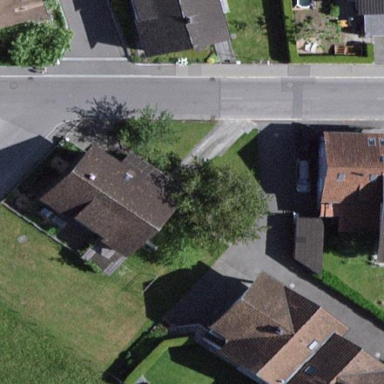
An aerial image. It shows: Detached building.